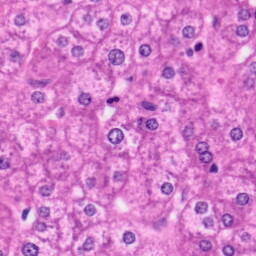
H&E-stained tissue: Liver